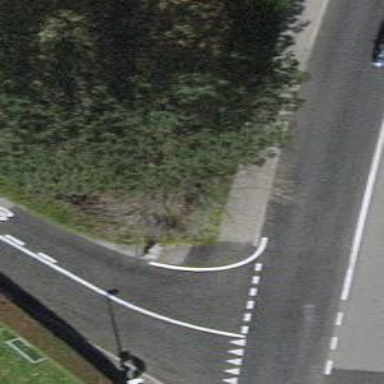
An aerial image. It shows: Sidewalk along the footway.